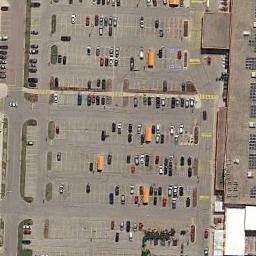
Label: parking_lot